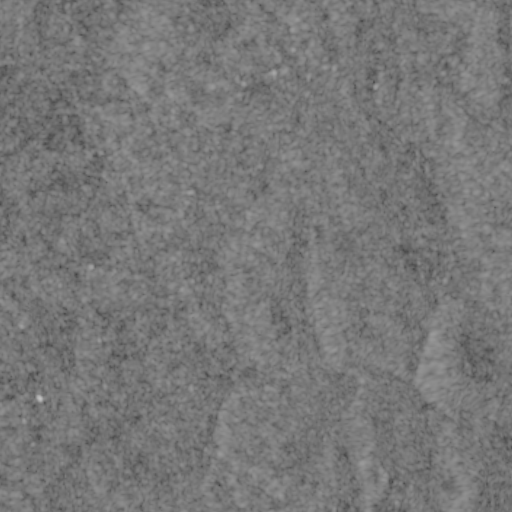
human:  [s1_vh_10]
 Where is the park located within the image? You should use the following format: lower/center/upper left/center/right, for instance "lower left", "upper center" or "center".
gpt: The park is located in the center left of the image.
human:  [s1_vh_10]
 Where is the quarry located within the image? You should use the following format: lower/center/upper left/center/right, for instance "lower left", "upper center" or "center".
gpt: The quarry is located in the lower right of the image.
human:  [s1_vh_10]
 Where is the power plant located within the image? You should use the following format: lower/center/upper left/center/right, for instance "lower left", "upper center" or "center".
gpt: There is no power plant in the image.

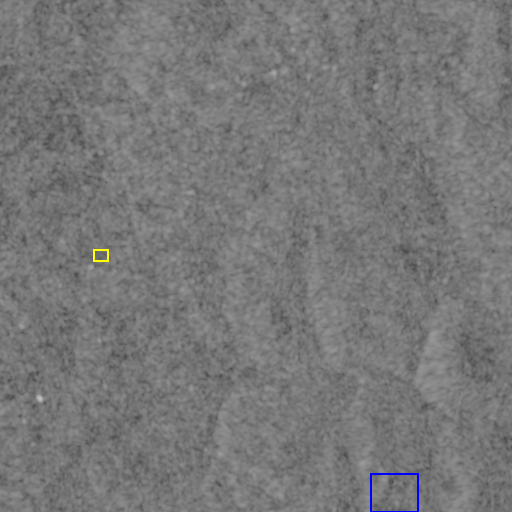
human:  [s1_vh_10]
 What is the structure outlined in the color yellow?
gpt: The structure outlined in yellow is a park.
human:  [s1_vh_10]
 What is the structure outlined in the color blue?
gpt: The structure outlined in blue is a quarry.
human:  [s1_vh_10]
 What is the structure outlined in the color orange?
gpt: There is no orange outline.